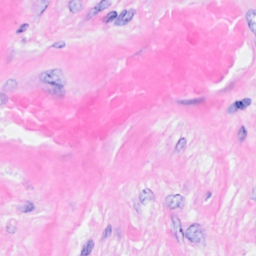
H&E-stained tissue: Breast